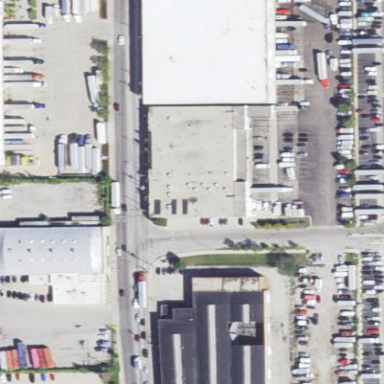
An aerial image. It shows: Industrial building.